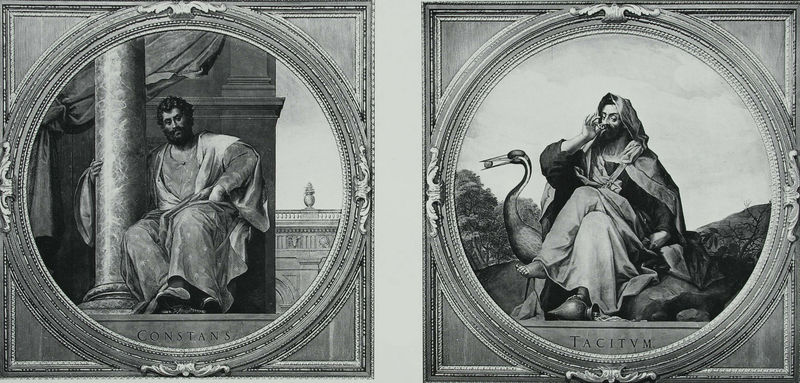
Titel: Der Rat und seine Eigenschaften, Constans (Standhaft) und Tacitium (Verschwiegen)
Künstler: Peter Candid
Standort: München
Institution: Residenz, Trierzimmer
Schlagwörter: baum, berg, blau, blätter, gemälde, hand, himmel, kopf, laub, mann, schatten, umhang, vogel, wasser, weiß, wolken, bäume, grün, landschaft, menschen, sitzen, stadt, ausschnitt, finger, frau, geste, grau, hintergrund, licht, marmor, mund, männer, schmuck, schwarz, säule, vordergrund, dach, gebäude, gras, haus, schleier, tier, tiere, wiese, ball, malerei, ornament, bart, bärte, wand, architektur, arm, arme, falten, halten, rahmen, sockel, stehen, stein, vollbart, hals, hände, porträt, vorhang, hügel, natur, vögel, brüstung, busch, büsche, land, gewand, haare, mantel, sitzend, gewänder, locken, rechts, wald, kreis, rund, tondo, amphore, frucht, krug, vase, holzschnitt, klar, schrift, ecke, gans, schnabel, schwan, zwei, berge, mauer, wolkenlos, füsse, essen, wein, detail, pfeife, rauchen, inschrift, glanz, festhalten, stuck, geländer, allein, knie, foto, fotografie, photographie, posen, umarmen, antike, philosoph, fuss, eckig, medaillon, palast, balustrade, links, radierung, stich, schwarzweiß, text, kreise, beschriftung, worte, kugel, herrscher, kranich, pelikan, reiher, schuh, allegorie, rom, photo, ecken, quadrate, römer, pantoffel, gesims, eck, raucher, antik, riechen, umfassen, reichtum, heiliger, lichtreflex, gelehrter, heilige, konkav, konvex, brüder, heilig, kupferstich, gekreuzt, kapuze, erlöser, fladen, latein, richten, medaillons, eremit, metapher, antile, vignette, gewandt, photos, messias, gegenüberstellung, philosophen, beine überschlagen, gekröpft, ausdauer, constans, rahmenbild, tacitum, tacitus, raucht, antige, temepel, ballustrede, constns, heilland, erretter, jesus von nazaret, tacidum, tacitur, konstntin